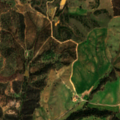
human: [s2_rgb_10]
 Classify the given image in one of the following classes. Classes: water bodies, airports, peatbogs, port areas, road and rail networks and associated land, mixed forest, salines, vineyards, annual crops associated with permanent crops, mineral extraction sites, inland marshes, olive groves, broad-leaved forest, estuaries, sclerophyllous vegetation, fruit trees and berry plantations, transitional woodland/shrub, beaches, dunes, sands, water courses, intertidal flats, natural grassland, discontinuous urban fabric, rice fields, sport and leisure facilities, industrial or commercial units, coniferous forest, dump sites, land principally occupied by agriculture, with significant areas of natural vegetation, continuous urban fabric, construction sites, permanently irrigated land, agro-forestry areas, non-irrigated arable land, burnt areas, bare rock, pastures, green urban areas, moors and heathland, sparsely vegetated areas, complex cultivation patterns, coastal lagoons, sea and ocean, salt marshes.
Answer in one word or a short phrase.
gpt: non-irrigated arable land, pastures, land principally occupied by agriculture, with significant areas of natural vegetation, agro-forestry areas, broad-leaved forest, transitional woodland/shrub